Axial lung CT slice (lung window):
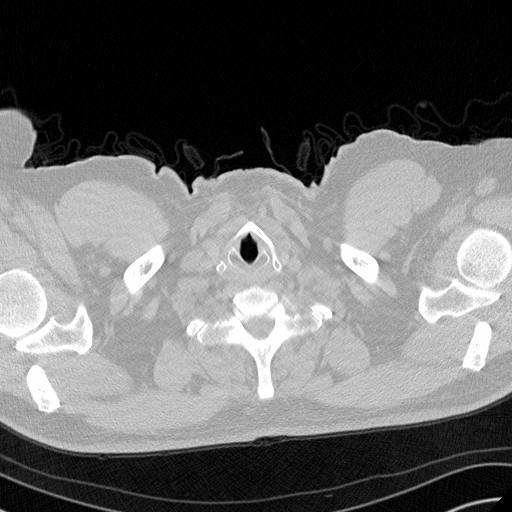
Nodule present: no